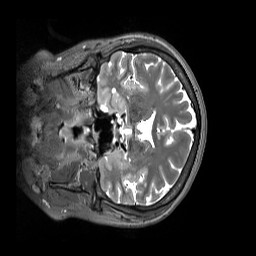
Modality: T2w
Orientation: coronal
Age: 56
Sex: female
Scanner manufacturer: siemens
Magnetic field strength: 3 T
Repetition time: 3.2 s
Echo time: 0.412 s